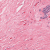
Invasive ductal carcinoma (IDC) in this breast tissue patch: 0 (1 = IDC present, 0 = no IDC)